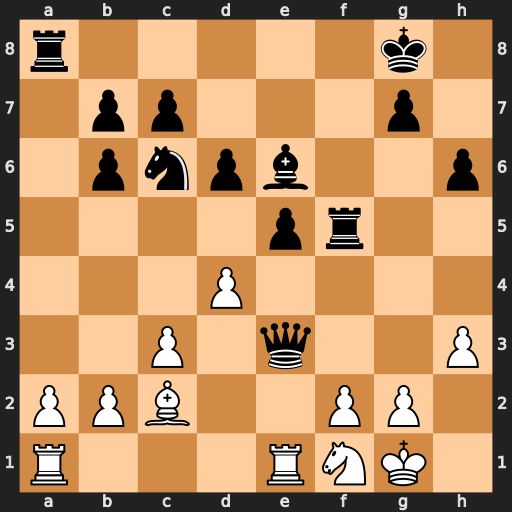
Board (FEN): r5k1/1pp3p1/1pnpb2p/4pr2/3P4/2P1q2P/PPB2PP1/R3RNK1
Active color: w
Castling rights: -
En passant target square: -
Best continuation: Nxe3 Rff8 d5 Bf7 dxc6